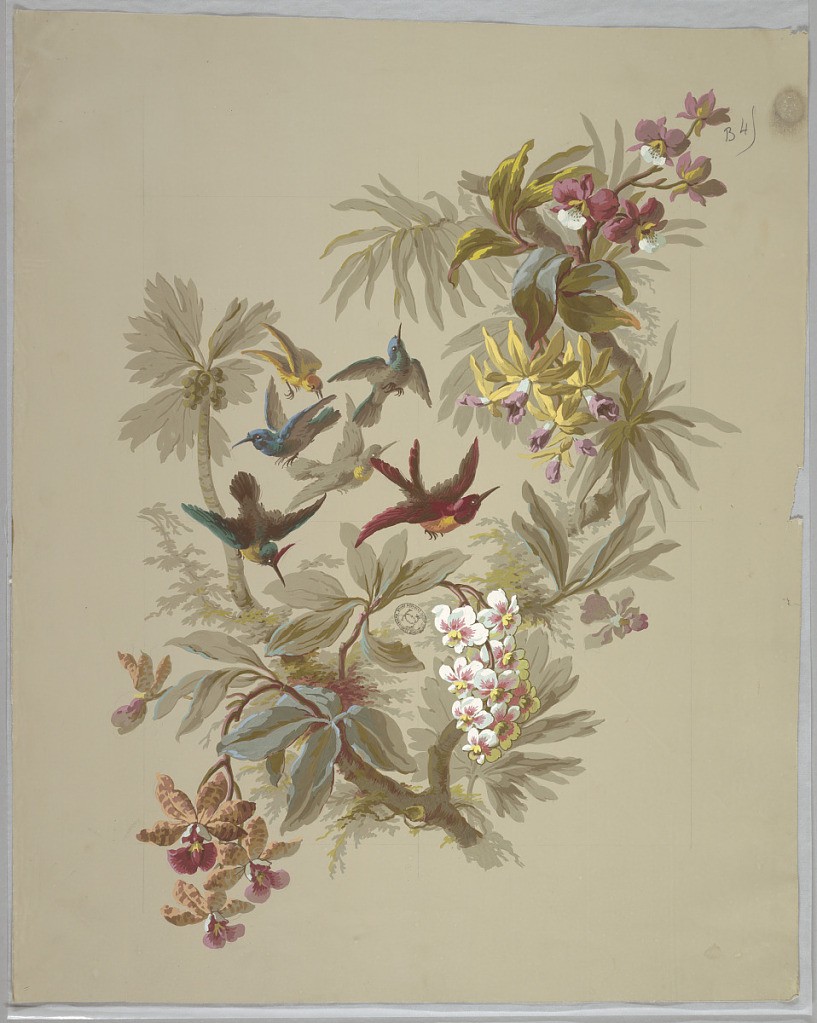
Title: Design for Wallpaper and Textiles: Flowers and Birds
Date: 19th century
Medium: Brush and gouache on cream paper
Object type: Drawing
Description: Forked branch at center of page with foliage and various orchids and tropical flowers growing from it. Between the two branches of the fork six birds fly: three brown and green, one yellow, one gray, and one red and yellow.